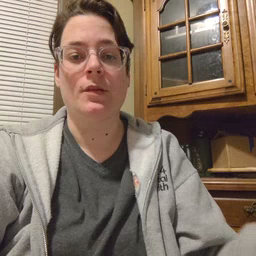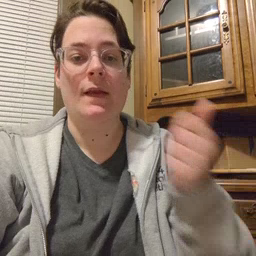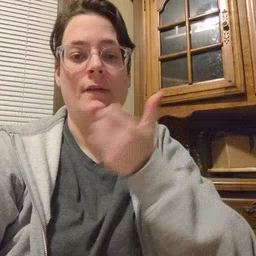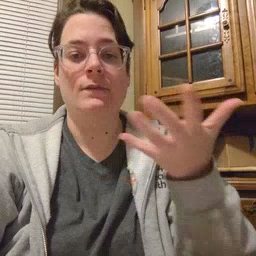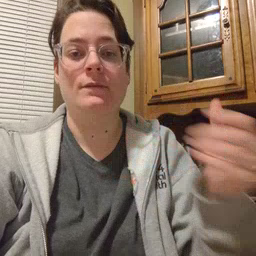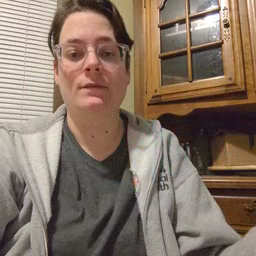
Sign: every